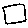
Label: square